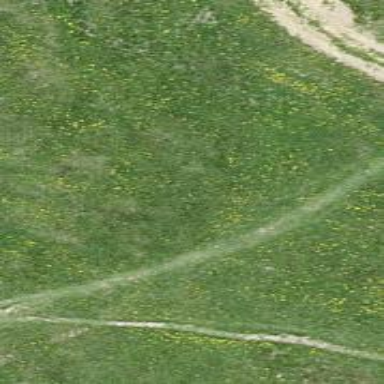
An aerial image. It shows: Path.